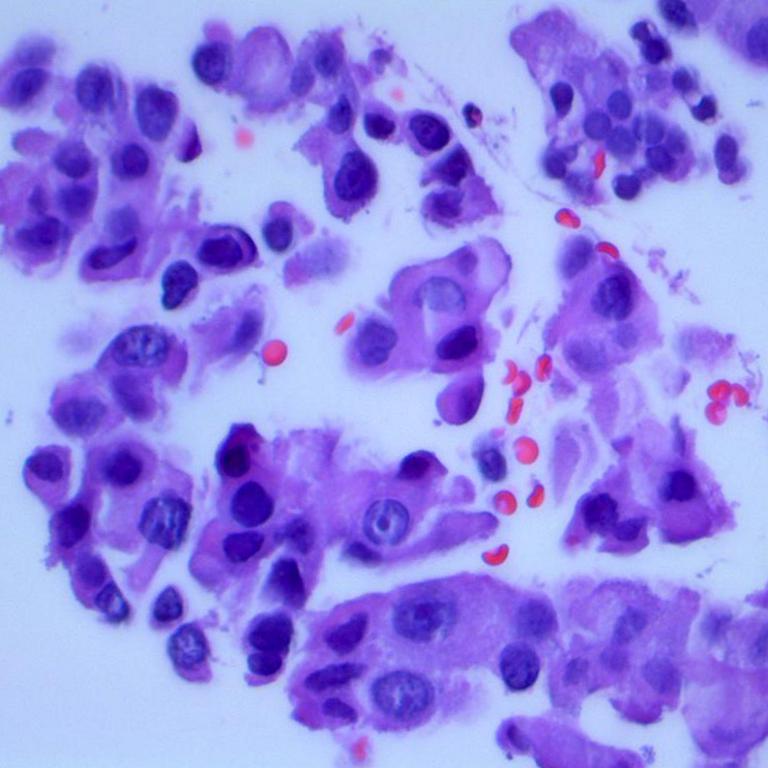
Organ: lung
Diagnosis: adenocarcinomas